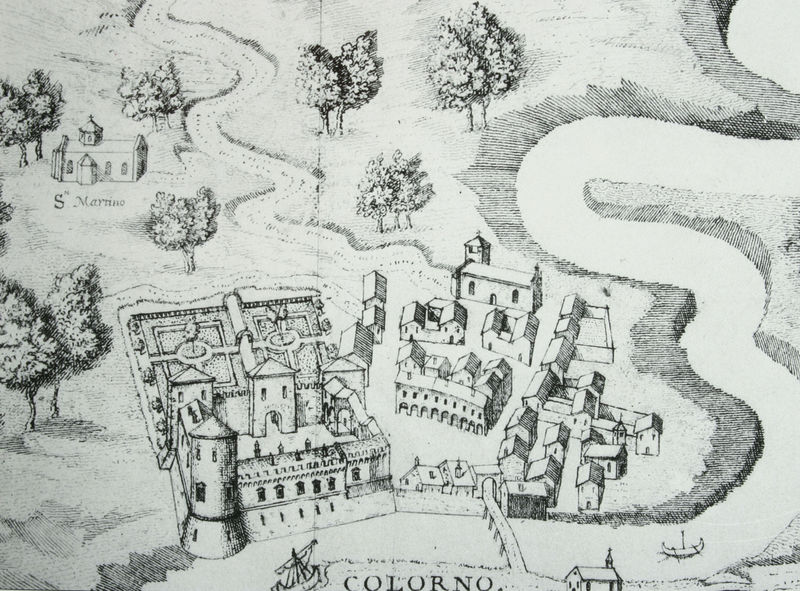
Titel: Colorno, Detail einer alten Stadtansicht von Parma
Schlagwörter: baum, wasser, weiß, bäume, fluss, landschaft, stadt, ufer, grau, schwarz, skizze, strasse, zeichnung, anlage, gebäude, haus, park, schloss, weg, wiese, barock, bach, flusslauf, häuser, brücke, gewässer, kirche, wiesen, wald, boot, boote, turm, garten, schiff, schiffe, schrift, ansicht, italien, ort, perspektive, studie, segelschiff, dorf, mauer, grafik, hof, platz, vogelperspektive, tor, aufsicht, kirchen, ortschaft, straßen, name, tusche, innenhof, burg, kloster, festung, druck, schraffur, stich, schwarzweiß, text, beschriftung, entwurf, tinte, arkaden, stadttor, karte, mittelalter, kapelle, plan, gärten, landkarte, laubengang, riss, grundriss, aufriss, rhein, lageplan, stadtplan, köln, gebäudekomplex, schlossgarten, trum, umland, burgturm, manuskript, st. martin, weichbild, einfriedung, colorno, san marino, kirchee, stadt fluss, st. martino, flusswindung